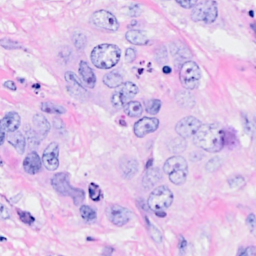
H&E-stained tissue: Breast